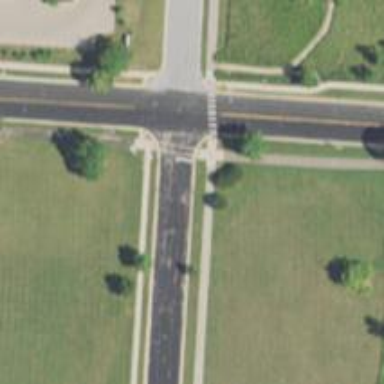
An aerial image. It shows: Asphalt footway with crossing.